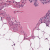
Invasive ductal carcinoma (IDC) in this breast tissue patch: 1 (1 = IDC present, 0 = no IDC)